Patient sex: M
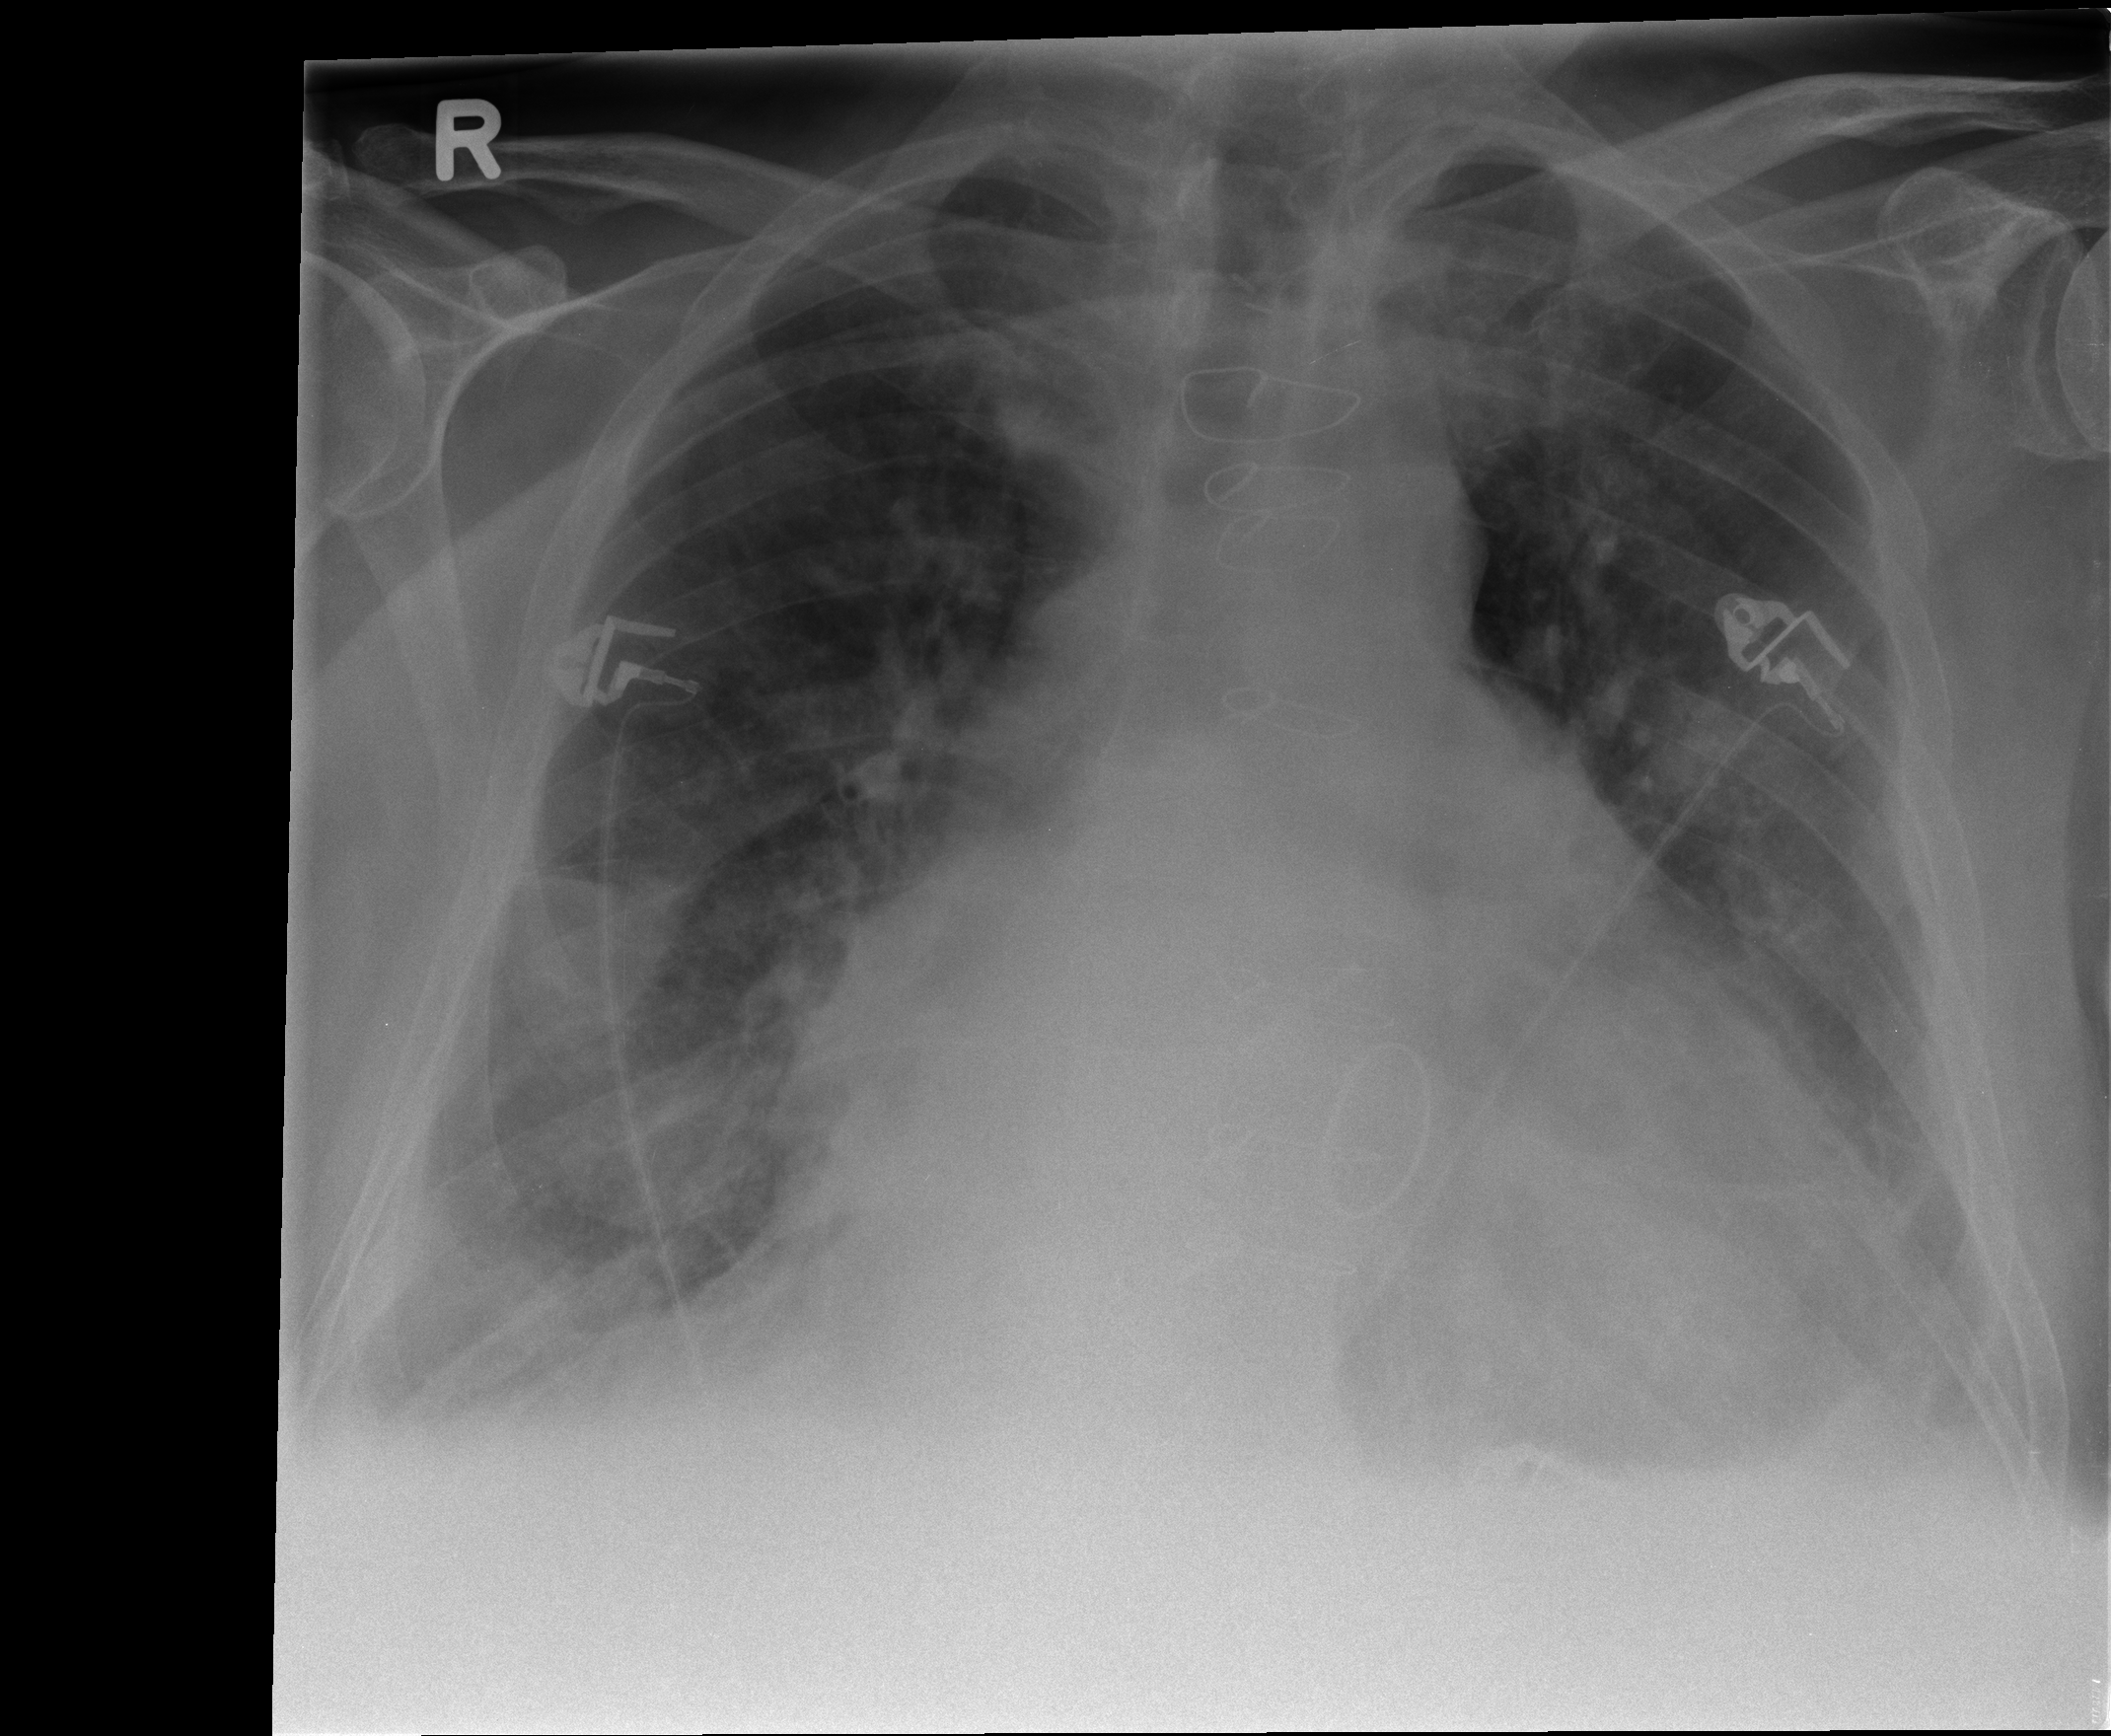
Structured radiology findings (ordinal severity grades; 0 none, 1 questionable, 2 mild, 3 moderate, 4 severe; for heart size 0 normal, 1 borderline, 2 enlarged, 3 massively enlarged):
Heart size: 3
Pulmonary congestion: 2
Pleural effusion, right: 2
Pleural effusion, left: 2
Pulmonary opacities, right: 3
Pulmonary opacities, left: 2
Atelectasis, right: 3
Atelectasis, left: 2